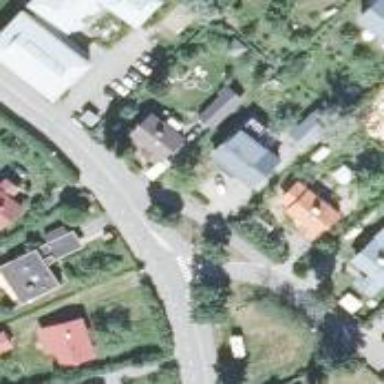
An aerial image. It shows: Crossing road.